Field crop: maize
Growth stage: 2
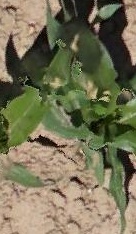
Species: maize